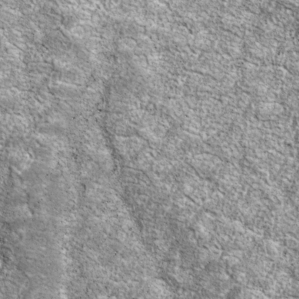
Label: non_frost